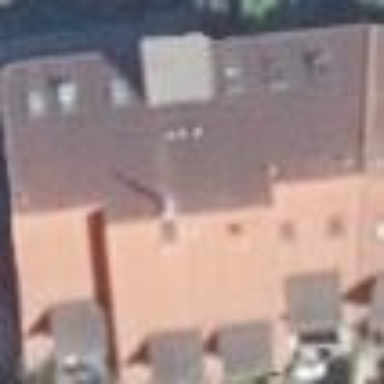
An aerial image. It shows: Residential building with gabled roof covered with red roof tiles. The building itself is white in color.